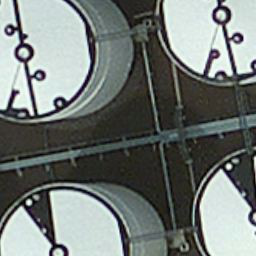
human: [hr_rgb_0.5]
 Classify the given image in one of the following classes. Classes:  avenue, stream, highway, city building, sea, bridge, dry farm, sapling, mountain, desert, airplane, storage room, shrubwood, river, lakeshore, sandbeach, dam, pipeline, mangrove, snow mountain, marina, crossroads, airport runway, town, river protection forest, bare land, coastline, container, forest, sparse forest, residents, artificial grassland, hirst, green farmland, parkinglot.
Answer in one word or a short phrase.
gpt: storage room